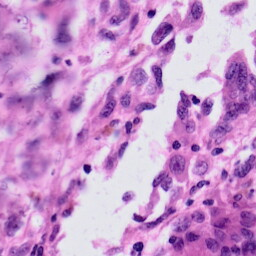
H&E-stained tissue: Skin